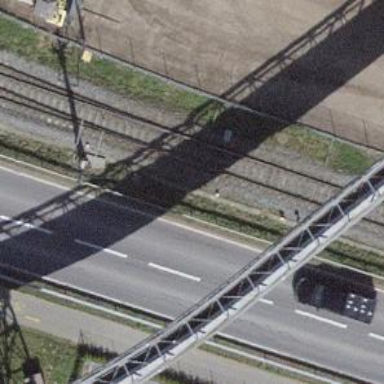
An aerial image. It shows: Railway switch.